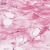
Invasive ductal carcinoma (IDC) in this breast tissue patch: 0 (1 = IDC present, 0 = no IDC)